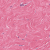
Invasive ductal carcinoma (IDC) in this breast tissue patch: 0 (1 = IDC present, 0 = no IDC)